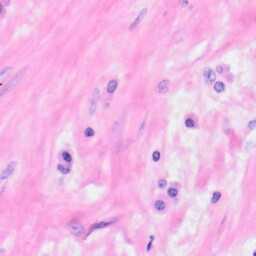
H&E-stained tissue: Kidney